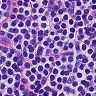
Metastatic tissue present: no